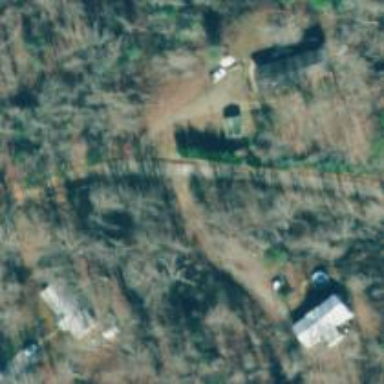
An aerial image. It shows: Driveway leading to service road.